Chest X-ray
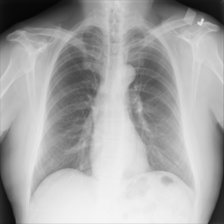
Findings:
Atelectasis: negative
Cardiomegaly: negative
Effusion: negative
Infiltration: negative
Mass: negative
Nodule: negative
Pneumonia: negative
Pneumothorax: negative
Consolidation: negative
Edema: negative
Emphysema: negative
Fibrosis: negative
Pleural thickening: negative
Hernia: negative